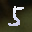
Label: 5